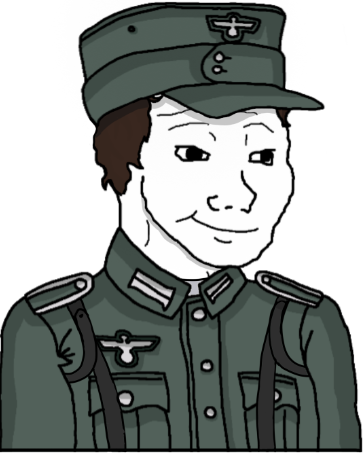
Label: 5_Bloomer